已知图1、图2中两个半圆的半径相等，$O_1$、$O_2$分别是两圆的圆心，图1中的阴影部分面积为$S_1$，图2中的阴影部分面积为$S_2$，则$S_1$与$S_2$之间的大小关系是（ ）

A．$S_1 < S_2$ \quad \quad B．$S_1 = S_2$ \quad \quad C．$S_1 > S_2$ \quad \quad D．不能确定

\vspace{0.2cm}
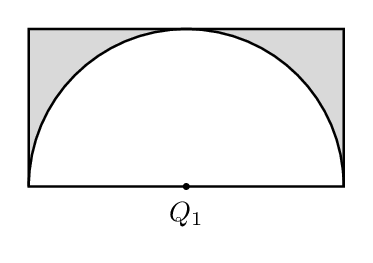
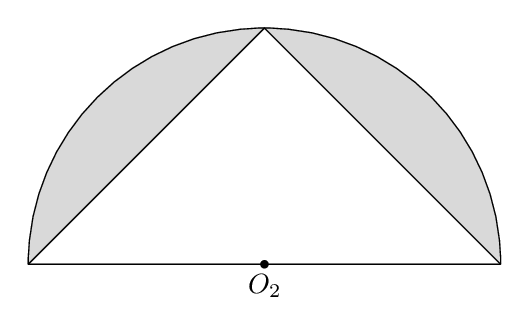
【解答】

\noindent \textbf{【答案】} A

\noindent \textbf{【分析】} 设两个圆的半径都是$r$，则图1中长方形的长为$2r$，宽为$r$，图2中三角形的底为$2r$，高为$r$，图1中阴影部分的面积$S_1$为长方形的面积减去半圆的面积，图2中阴影部分的面积$S_2$为半圆的面积减去三角形的面积，再进行比较所得面积的大小．

\noindent \textbf{【详解】} 解：设两个半圆的半径都是$r$，则图1中长方形的长为$2r$，宽为$r$，
$S_1 = 2r \times r - \dfrac{1}{2}\pi r^2 = 2r^2 - \dfrac{1}{2}\pi r^2 = \left(2 - \dfrac{1}{2}\pi\right)r^2 \approx 0.43r^2$，

图2中三角形的底为$2r$，高为$r$，
$S_2 = \dfrac{1}{2}\pi r^2 - \dfrac{1}{2} \times 2r \times r = \dfrac{1}{2}\pi r^2 - r^2 = \left(\dfrac{1}{2}\pi - 1\right)r^2 \approx 0.57r^2$，

$\therefore S_1 < S_2$．
故选A．